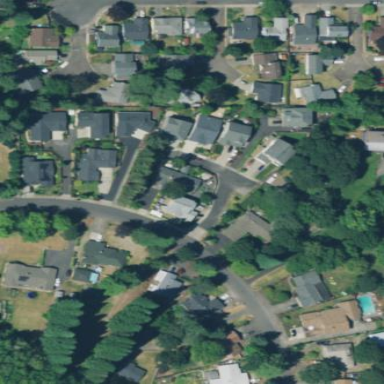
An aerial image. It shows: This residential area consists of single-family homes.